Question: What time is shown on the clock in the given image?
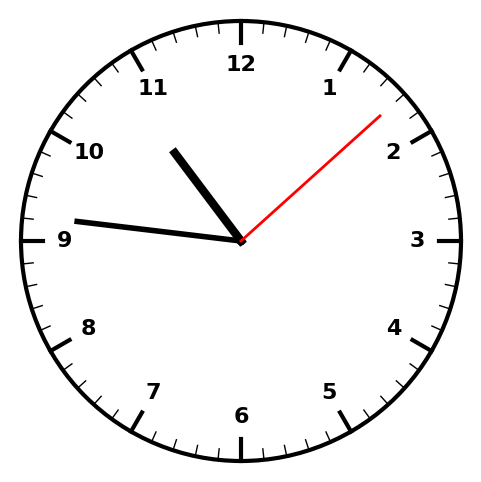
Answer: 10:46:08